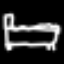
Label: bed